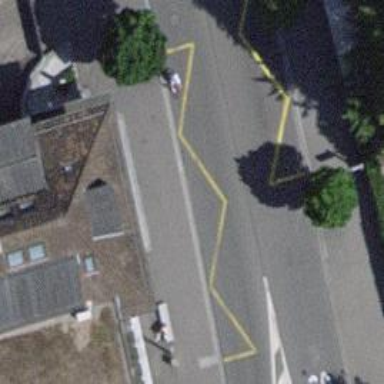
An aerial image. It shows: Bus stop with designated public transport stop position.